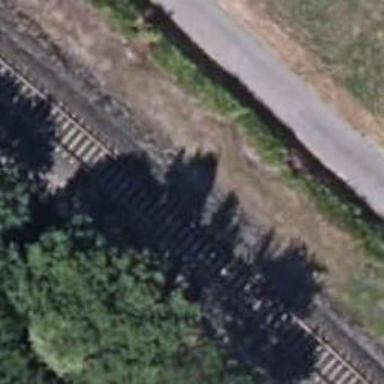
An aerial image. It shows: Railway track.